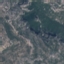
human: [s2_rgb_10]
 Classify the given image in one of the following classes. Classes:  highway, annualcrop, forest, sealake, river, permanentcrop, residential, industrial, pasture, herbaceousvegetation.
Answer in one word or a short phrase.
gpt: HerbaceousVegetation